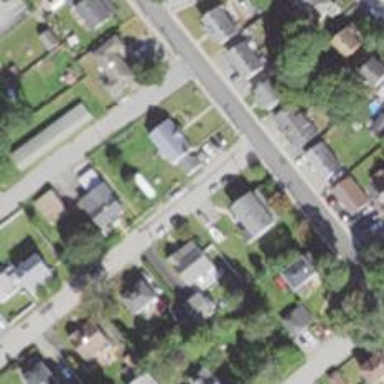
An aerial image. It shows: Residential driveway.